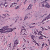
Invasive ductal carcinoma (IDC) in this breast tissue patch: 1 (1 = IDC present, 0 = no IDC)